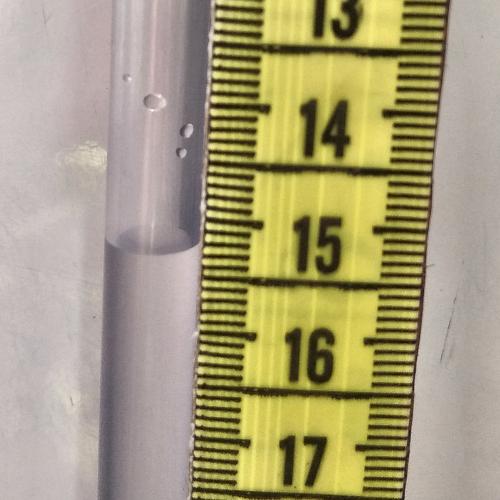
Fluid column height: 15.2 cm